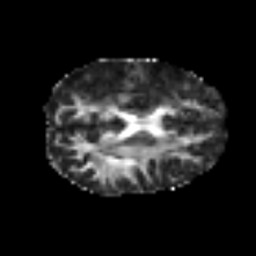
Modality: FA
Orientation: axial
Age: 47
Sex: female
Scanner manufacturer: siemens
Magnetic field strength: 3 T
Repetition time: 6.1 s
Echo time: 0.101 s